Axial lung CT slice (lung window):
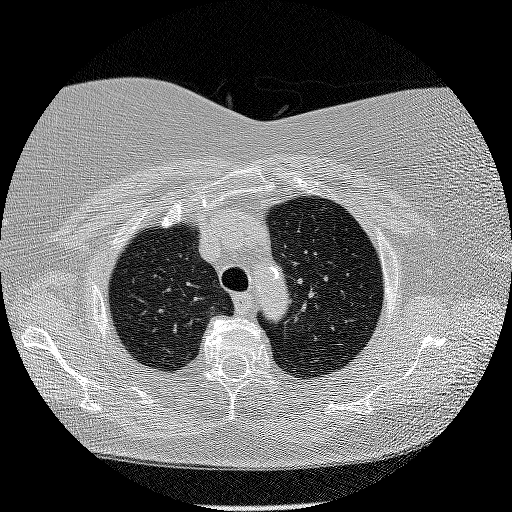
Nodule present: no